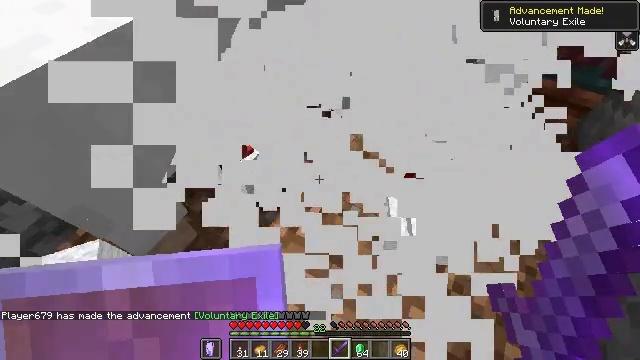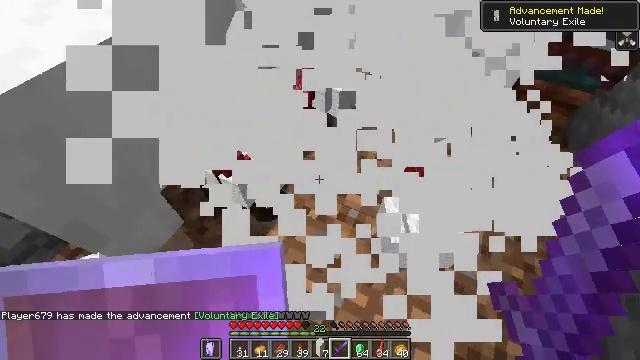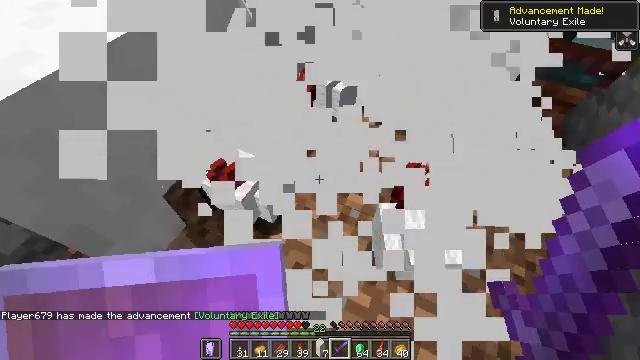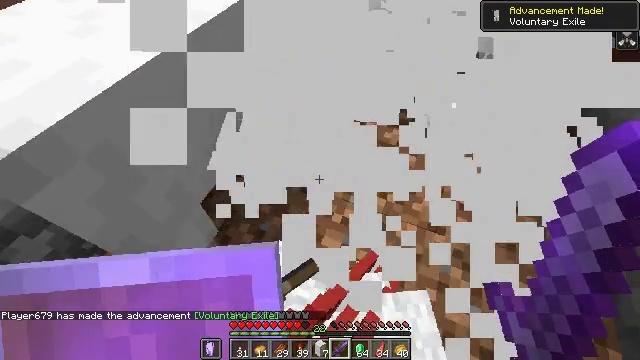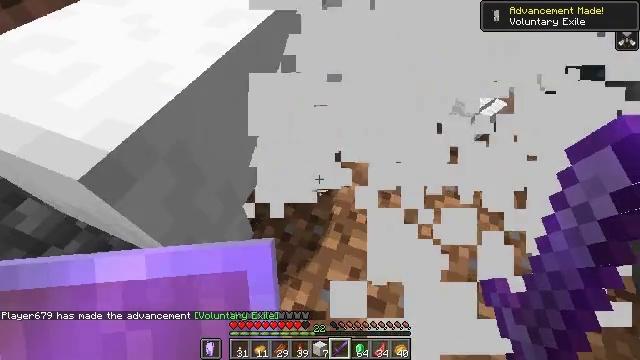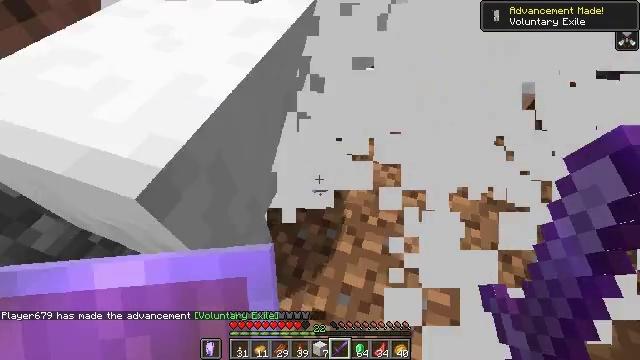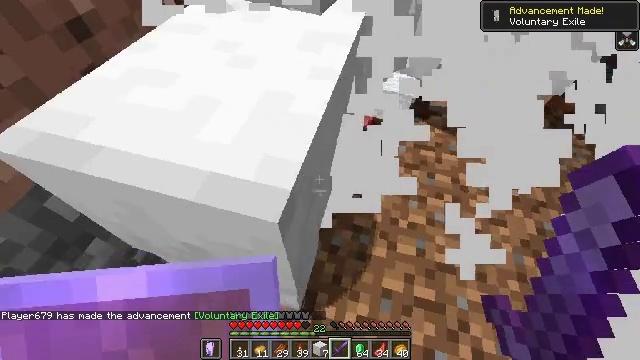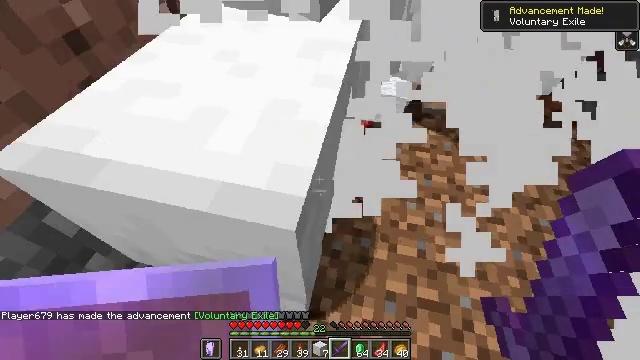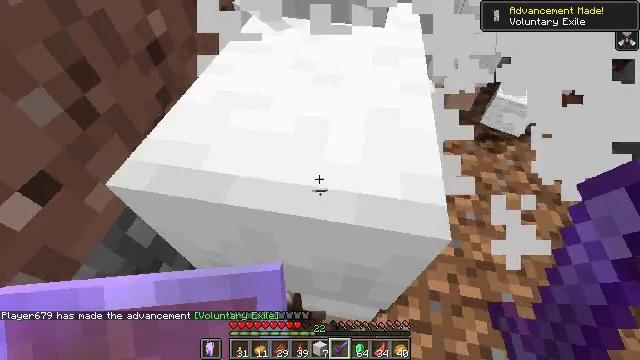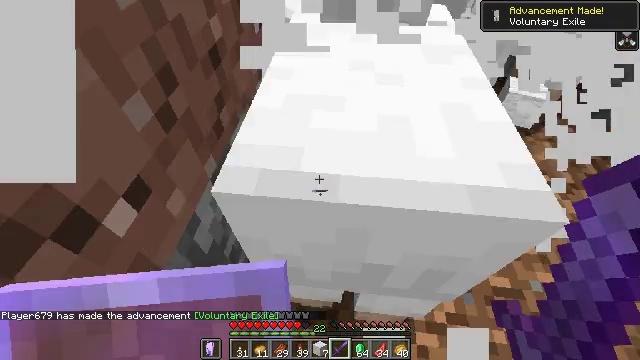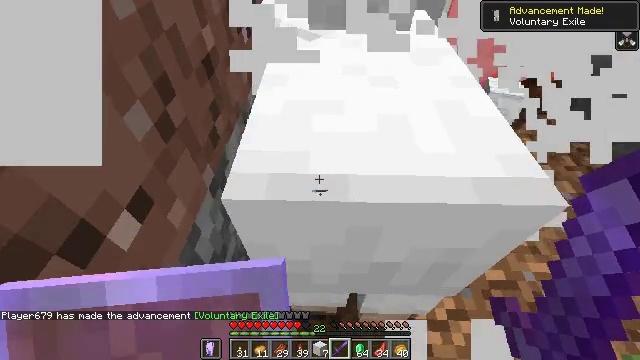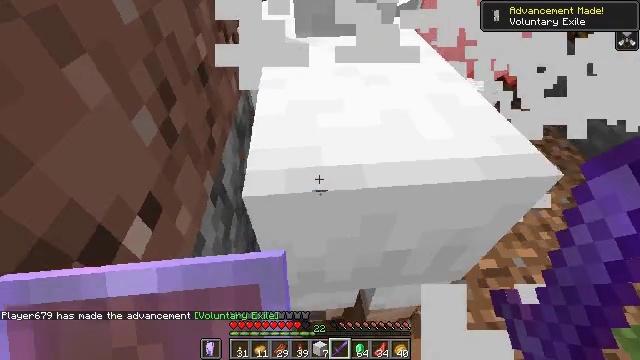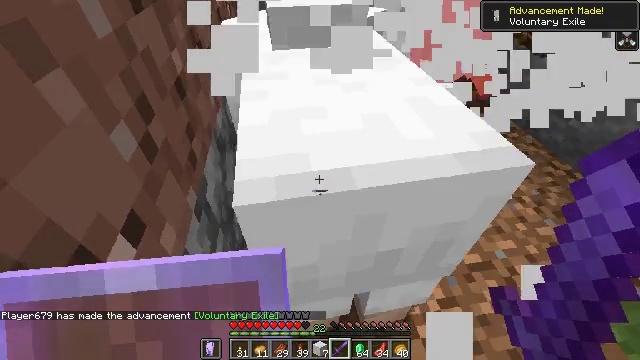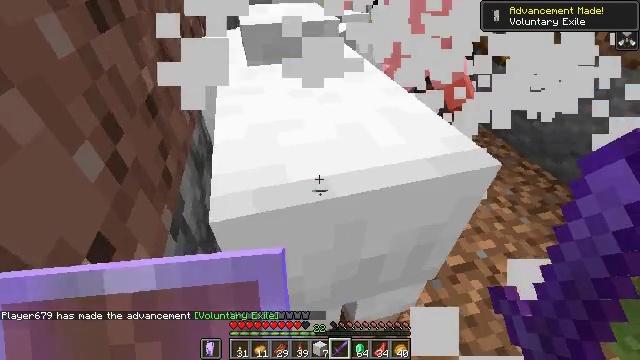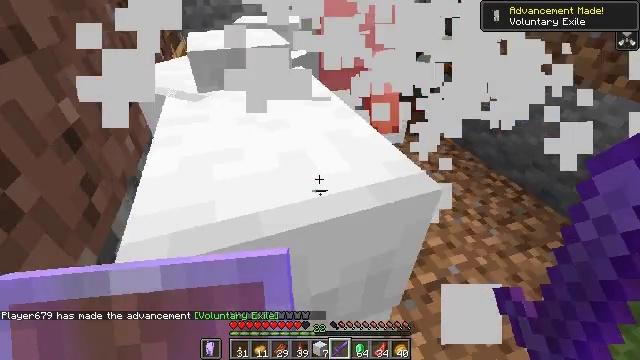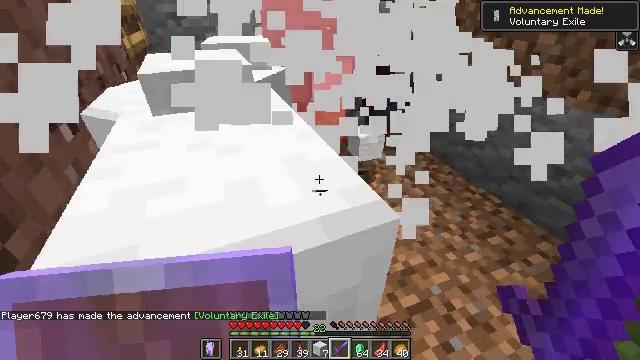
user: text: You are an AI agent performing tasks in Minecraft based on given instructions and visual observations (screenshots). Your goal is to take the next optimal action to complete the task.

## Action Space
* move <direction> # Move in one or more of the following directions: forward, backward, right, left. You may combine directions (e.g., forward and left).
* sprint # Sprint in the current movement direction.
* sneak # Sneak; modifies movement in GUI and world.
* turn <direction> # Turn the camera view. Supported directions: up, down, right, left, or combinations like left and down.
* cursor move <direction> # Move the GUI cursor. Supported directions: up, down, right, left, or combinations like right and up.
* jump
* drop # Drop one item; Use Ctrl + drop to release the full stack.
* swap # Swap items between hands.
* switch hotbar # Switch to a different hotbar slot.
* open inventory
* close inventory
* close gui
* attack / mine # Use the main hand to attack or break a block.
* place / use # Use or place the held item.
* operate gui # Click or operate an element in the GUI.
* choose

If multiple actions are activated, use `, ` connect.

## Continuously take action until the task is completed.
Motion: motion action
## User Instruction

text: Hunt animals.
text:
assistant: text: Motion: turn right
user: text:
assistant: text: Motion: move left
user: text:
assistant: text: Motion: move left, turn right
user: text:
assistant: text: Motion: move left, turn right
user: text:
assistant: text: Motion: move left, turn right
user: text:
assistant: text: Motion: move left, turn right
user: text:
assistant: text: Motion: move left, turn right and up
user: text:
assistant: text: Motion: move left, turn right
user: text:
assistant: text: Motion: turn right
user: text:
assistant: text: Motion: turn right and up
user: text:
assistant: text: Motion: turn right and up
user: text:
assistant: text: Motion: turn right and up
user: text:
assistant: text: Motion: move right, turn right and up
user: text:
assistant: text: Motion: move forward and move right, turn right and up
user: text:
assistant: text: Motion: move forward and move right, turn right and up
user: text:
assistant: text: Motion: move forward and move right, turn right and up
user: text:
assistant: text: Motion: move forward and move right
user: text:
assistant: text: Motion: move forward and move right, turn up
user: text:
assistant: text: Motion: move forward and move right
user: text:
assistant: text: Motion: move forward, turn left
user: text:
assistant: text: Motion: move forward, turn left
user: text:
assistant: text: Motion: move forward, turn left
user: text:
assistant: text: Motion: move forward, turn left
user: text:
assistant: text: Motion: move forward
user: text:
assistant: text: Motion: move forward, turn right and up
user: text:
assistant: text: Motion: move forward, turn right and up
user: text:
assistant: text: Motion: move forward, turn right and up
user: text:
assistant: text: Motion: move forward
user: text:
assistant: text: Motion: turn right
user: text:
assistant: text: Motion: turn right